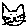
Label: cat